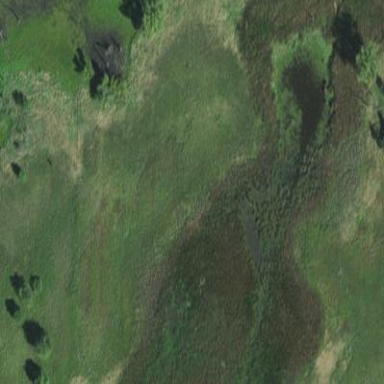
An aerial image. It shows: Beautiful wet meadow natural wetland.